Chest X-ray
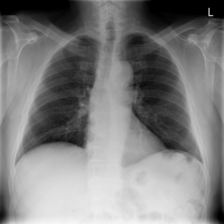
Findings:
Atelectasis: negative
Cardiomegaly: negative
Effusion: negative
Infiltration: negative
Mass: negative
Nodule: negative
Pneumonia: negative
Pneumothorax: negative
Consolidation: negative
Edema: negative
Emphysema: negative
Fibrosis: negative
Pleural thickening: negative
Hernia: negative